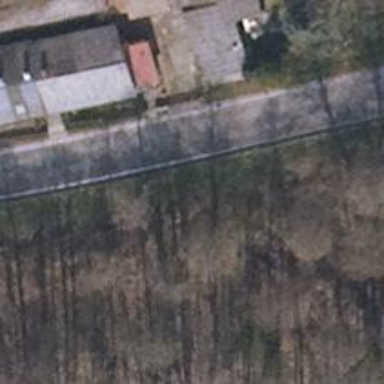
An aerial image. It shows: Secondary road with asphalt surface.